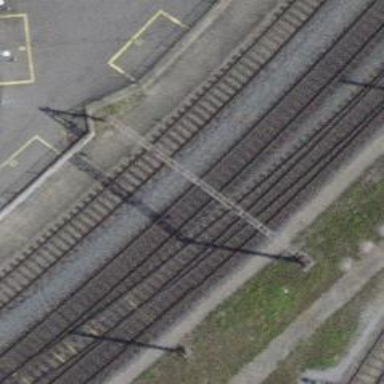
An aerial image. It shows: Single-track electrified railway siding with contact line.